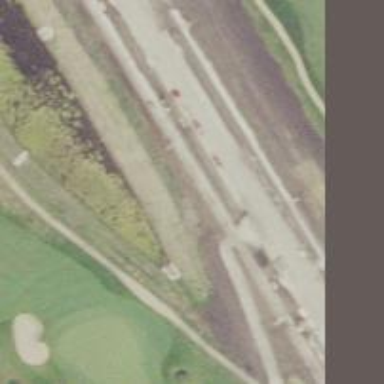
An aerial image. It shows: Footway that resembles golf path.